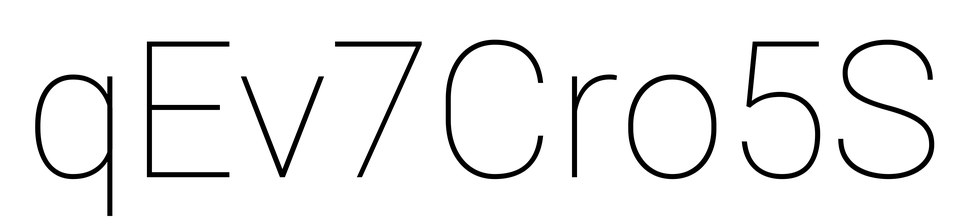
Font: Roboto_Thin